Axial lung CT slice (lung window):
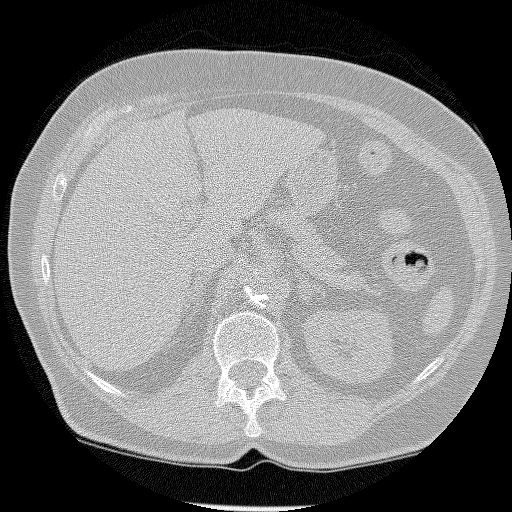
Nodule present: no